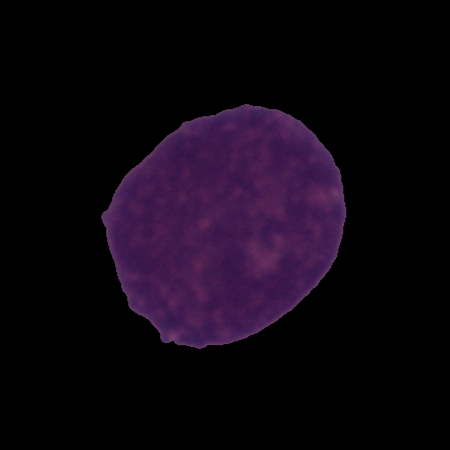
Label: cancer